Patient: sex M, age 78
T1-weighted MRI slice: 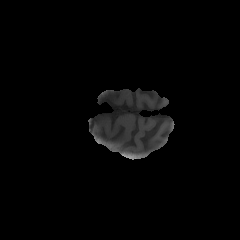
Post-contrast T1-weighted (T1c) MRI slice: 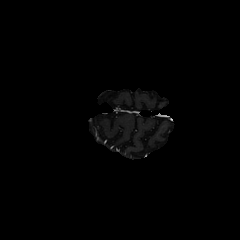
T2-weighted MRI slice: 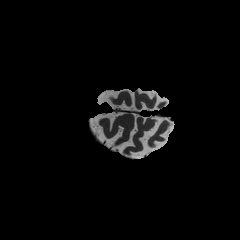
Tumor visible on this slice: no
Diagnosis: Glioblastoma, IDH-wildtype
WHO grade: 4